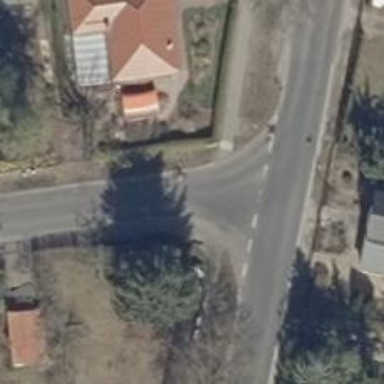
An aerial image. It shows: Road with "give way" sign.